Here is the wavelet time-frequency representation (scalogram) of a rolling-element bearing's vibration measurement. Classify the bearing condition as one of: normal, inner_race, outer_race, ball.
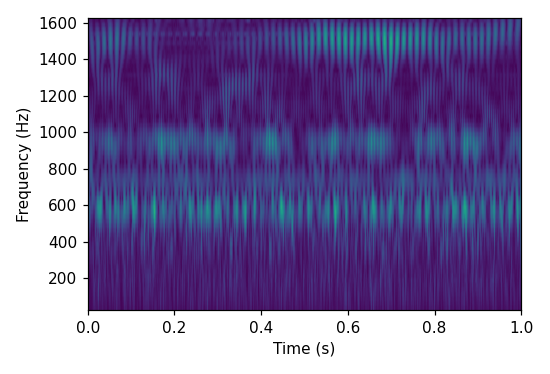
Answer: normal